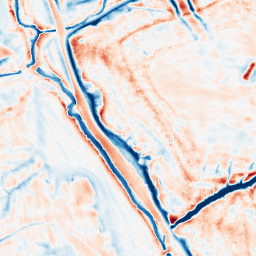
Category: edge_preserving
Decomposition family: bilateral
Decomposition parameters: d: 21
sigma_color: 25
sigma_space: 25
Upsampling method: quintic
Upsampling parameters: scale: 2
Upsampling scale: 2